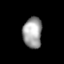
Tissue: lung
Cell type: Epithelial cells
Senescence score: 0.2308
Nuclear area (px): 576
Mean DAPI intensity: 158.929